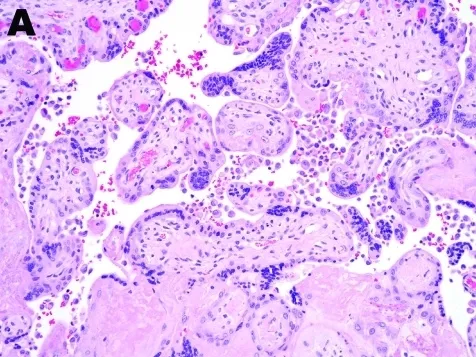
Tissue sample from 30-year-old primigravida patient exposed to seasonal influenza (H1N1). A) Intervillous (maternal) spaces with clusters/sheets of histiocytes (chronic intervillositis) and fibrotic fetal chorionic villi with Hofbauer cells-histiocytic inflammation (hematoxylin and eosin stain, original magnification x200).
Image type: pathology (h&e)